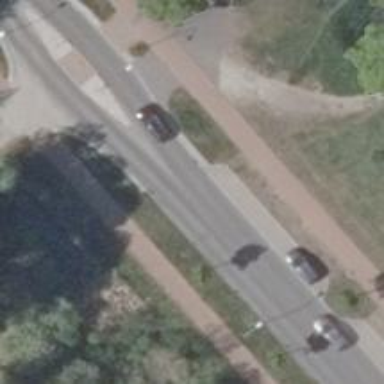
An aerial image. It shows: Asphalt road with primary highway designation. There are separate sidewalks on both sides.